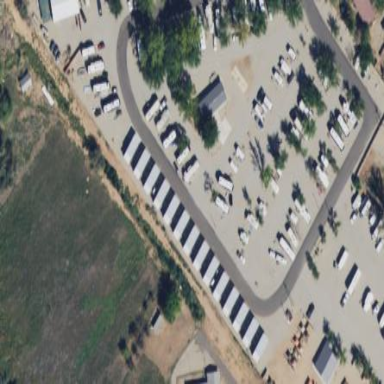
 enclosed by fence. The campsite also features playground."